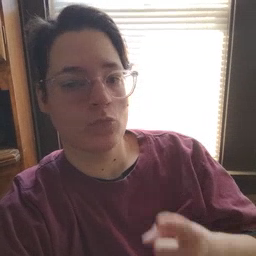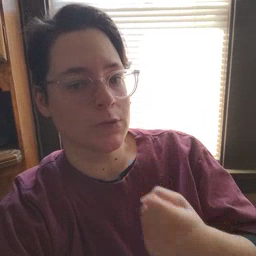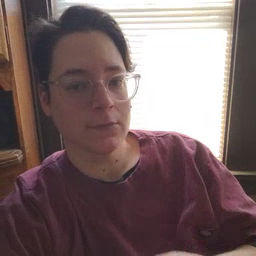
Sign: red